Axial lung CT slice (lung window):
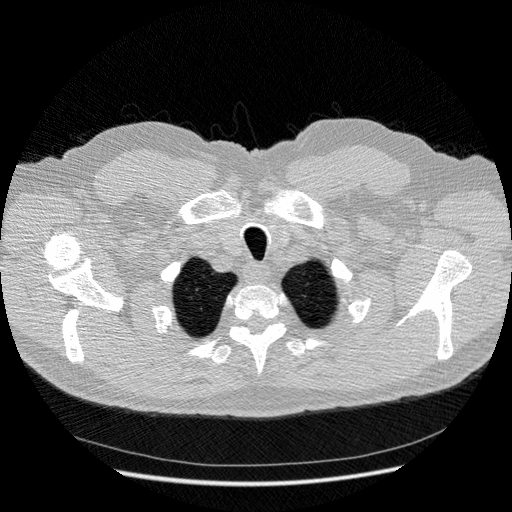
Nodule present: no